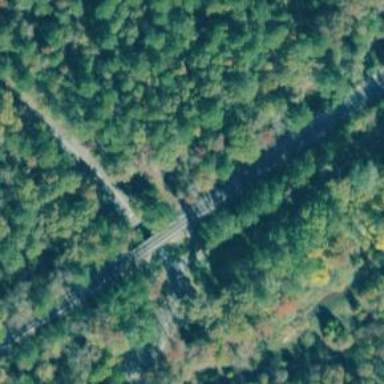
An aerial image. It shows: Railway bridge.